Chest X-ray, PA view. Patient: 23 years old, sex M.
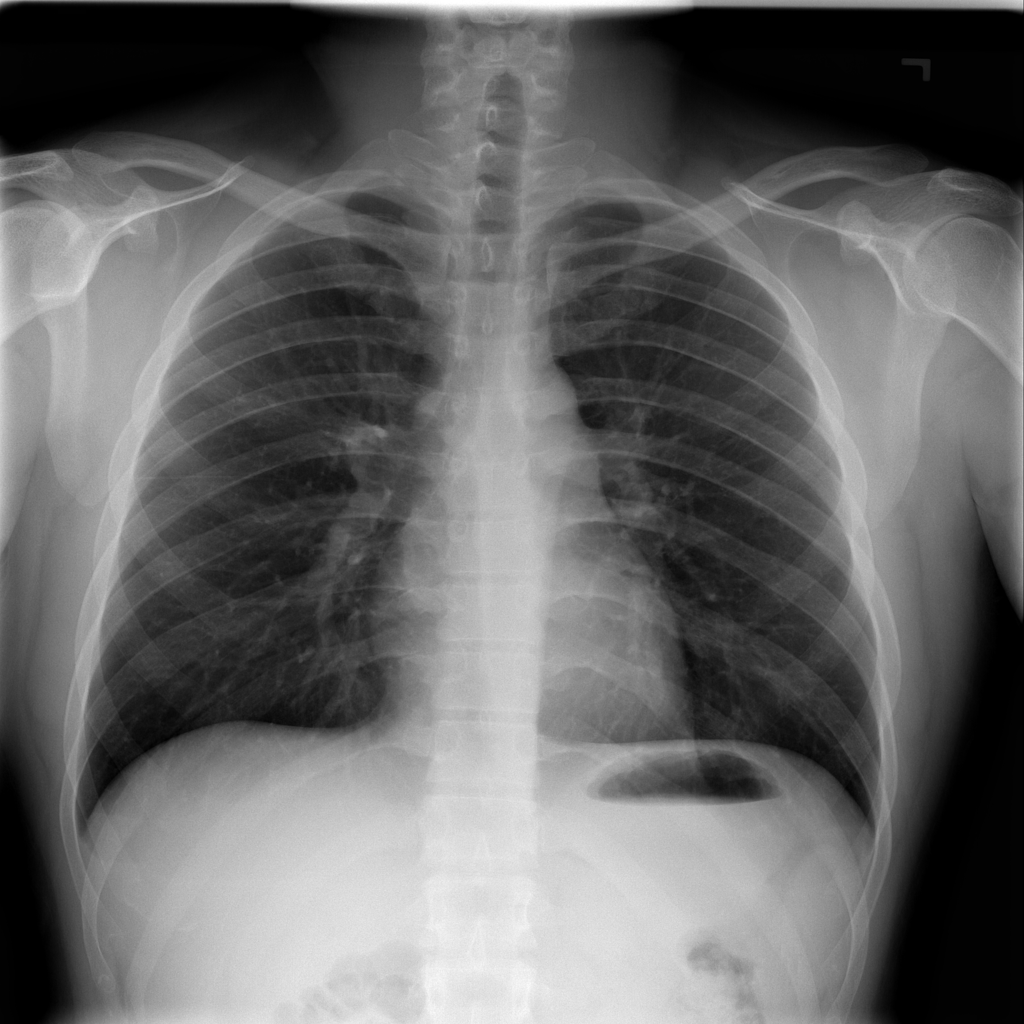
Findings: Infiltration